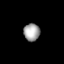
Tissue: lung
Cell type: Epithelial cells
Senescence score: 0.05167
Nuclear area (px): 275
Mean DAPI intensity: 164.236